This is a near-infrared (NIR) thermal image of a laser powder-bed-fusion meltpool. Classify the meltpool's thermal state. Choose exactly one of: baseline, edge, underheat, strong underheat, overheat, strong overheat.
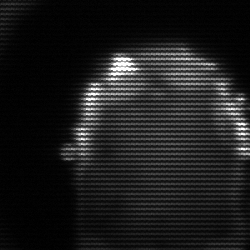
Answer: baseline